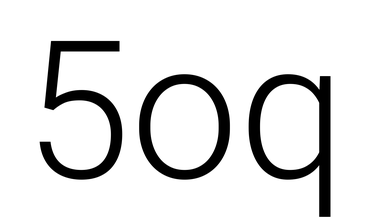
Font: Roboto_Light